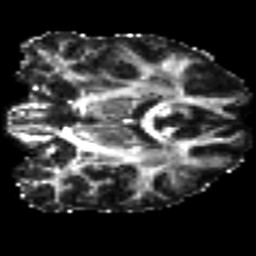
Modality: FA
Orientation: coronal
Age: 28
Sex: male
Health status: healthy
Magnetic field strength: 3 T
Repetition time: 9 s
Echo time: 0.093 s